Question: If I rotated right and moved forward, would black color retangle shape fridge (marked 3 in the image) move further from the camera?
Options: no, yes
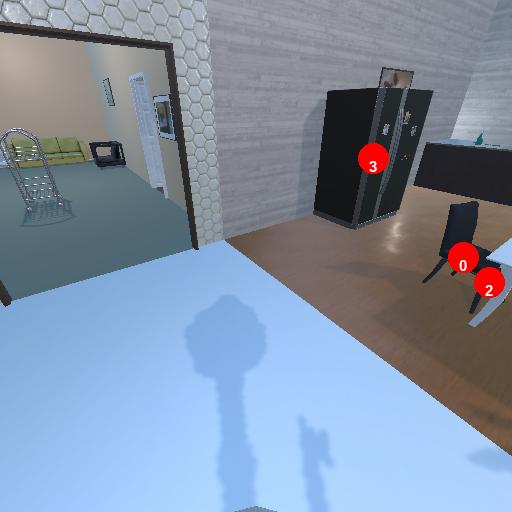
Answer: no